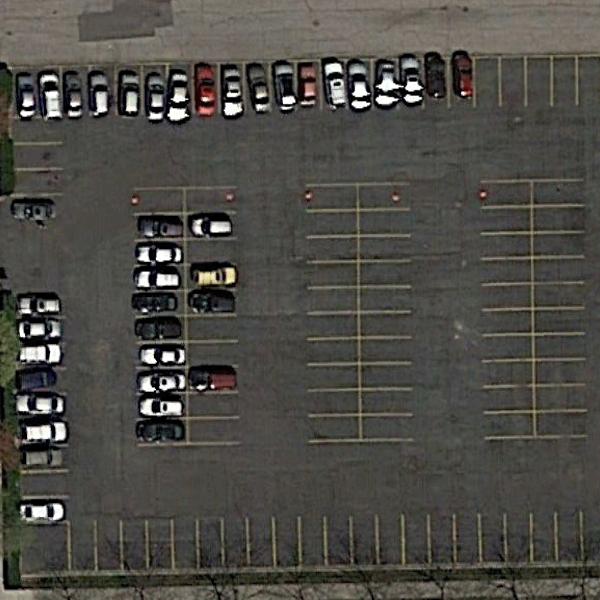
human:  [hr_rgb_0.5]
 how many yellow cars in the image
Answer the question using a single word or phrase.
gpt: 1